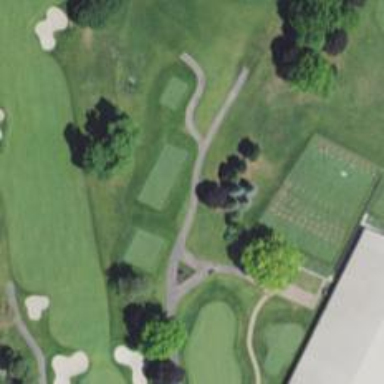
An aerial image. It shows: Path for golf carts.